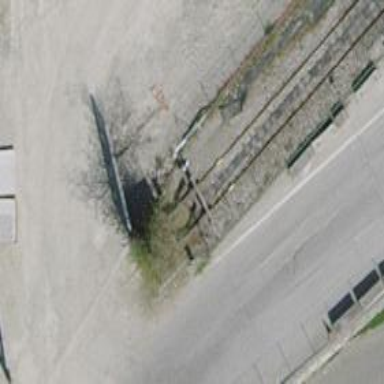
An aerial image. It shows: Railway buffer stop.